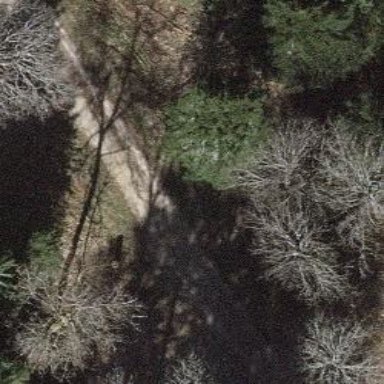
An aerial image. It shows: Path.